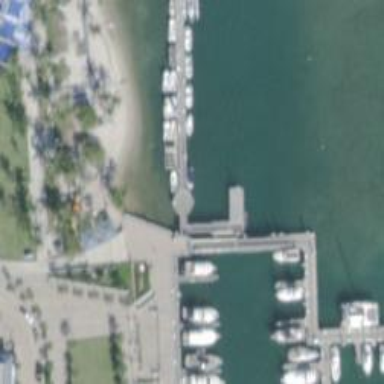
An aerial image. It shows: Man-made pier.